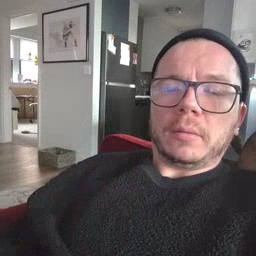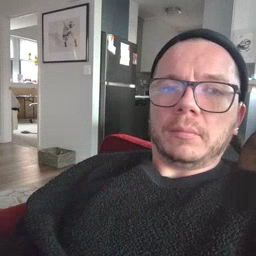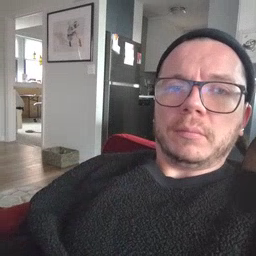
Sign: wet